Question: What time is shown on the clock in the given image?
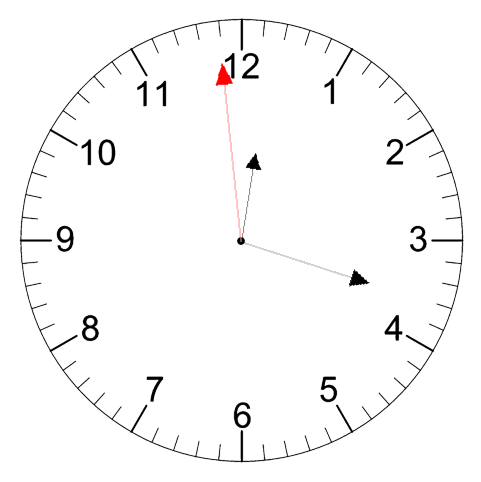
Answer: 12:17:59